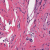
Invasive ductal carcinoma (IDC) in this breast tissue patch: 0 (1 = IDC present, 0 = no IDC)